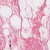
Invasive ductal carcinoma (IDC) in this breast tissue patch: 0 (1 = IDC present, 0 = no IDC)